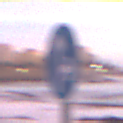
Verkehrszeichen: VorgeschriebeneFahrtrichtungGeradeausOderRechts
Umgebung: Outdoor, Urban
Tageszeit: SunriseSunset
Wetter: PartlyCloudy
Licht: Natural
Jahreszeit: NotSpecified
Kontrast: MediumContrast